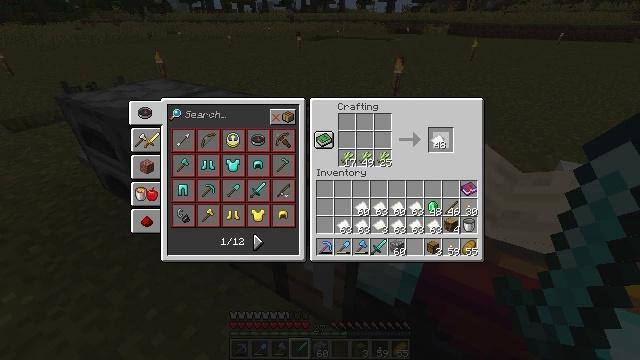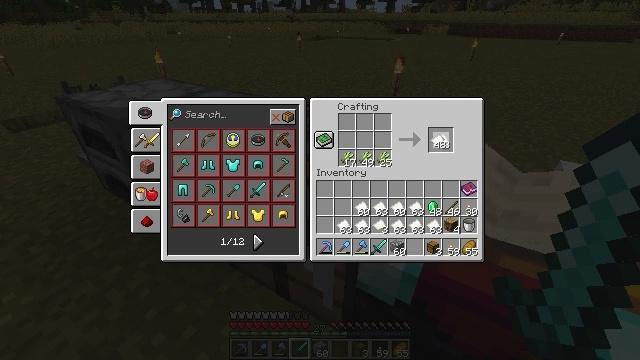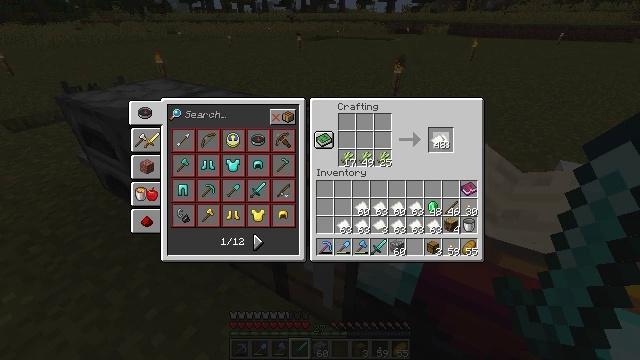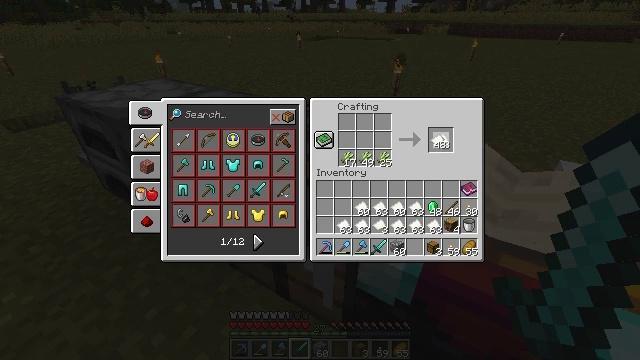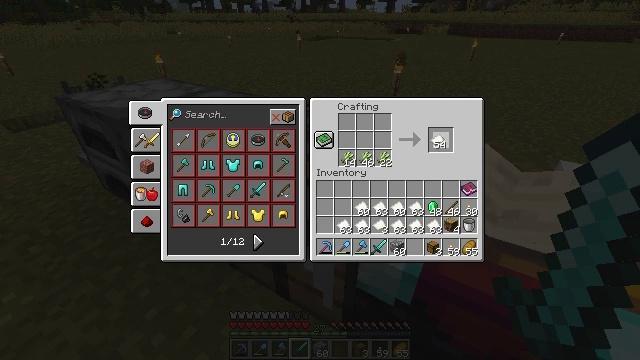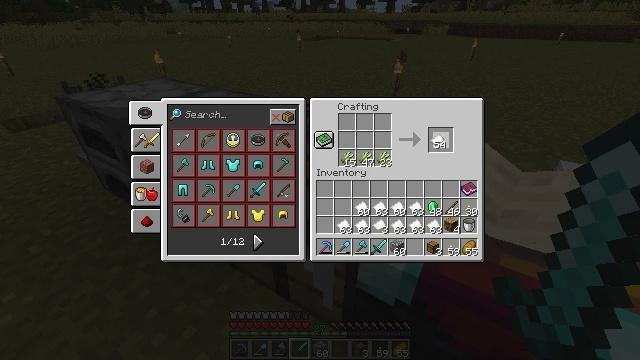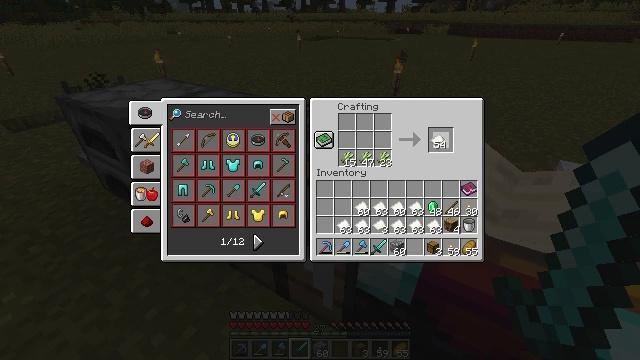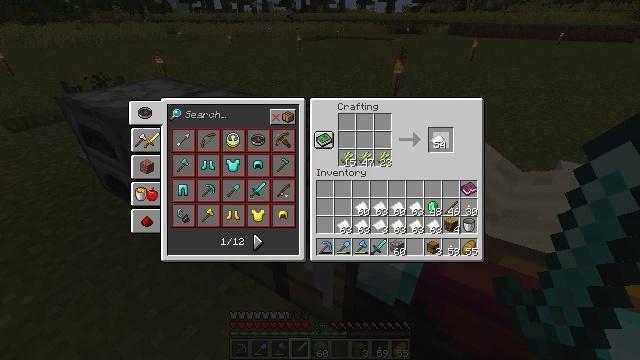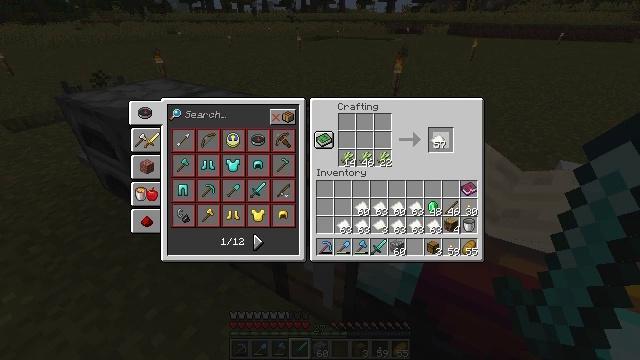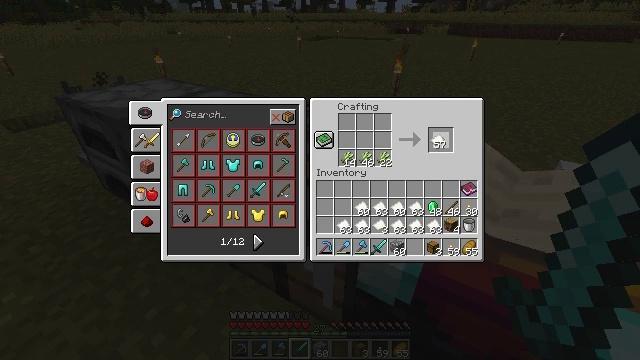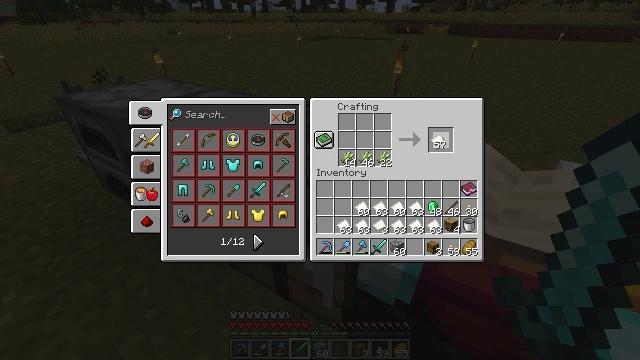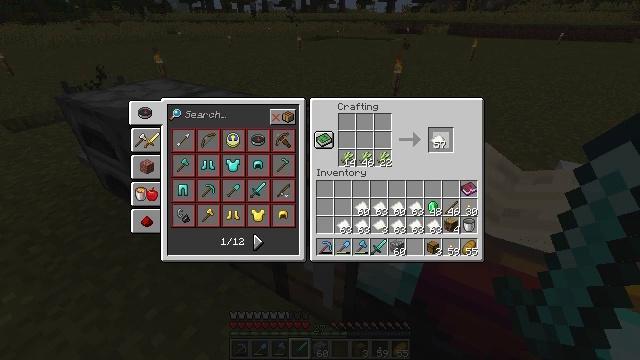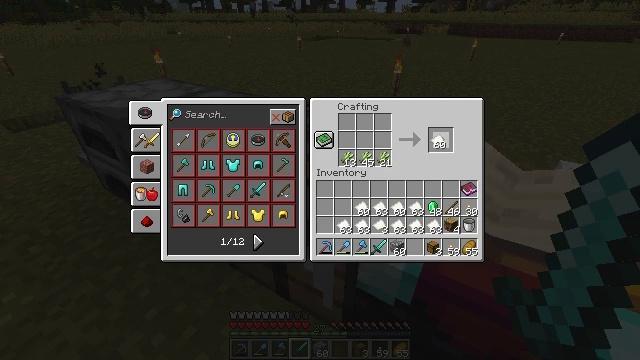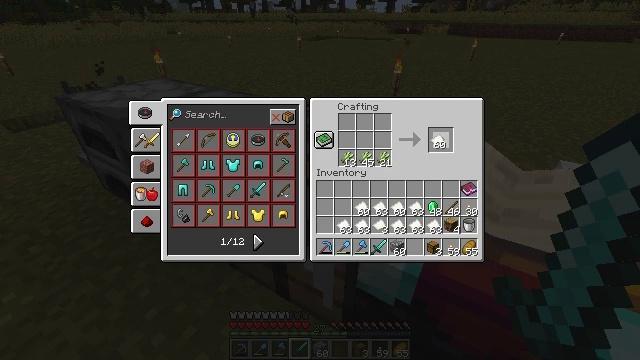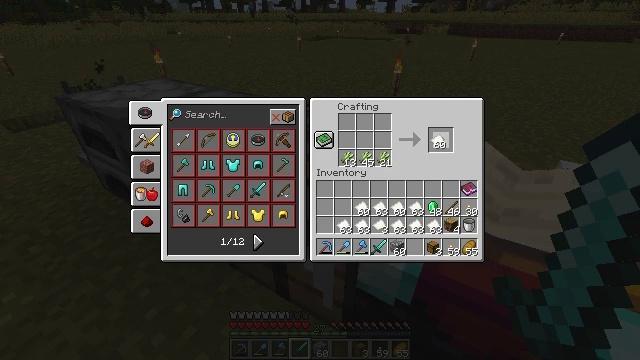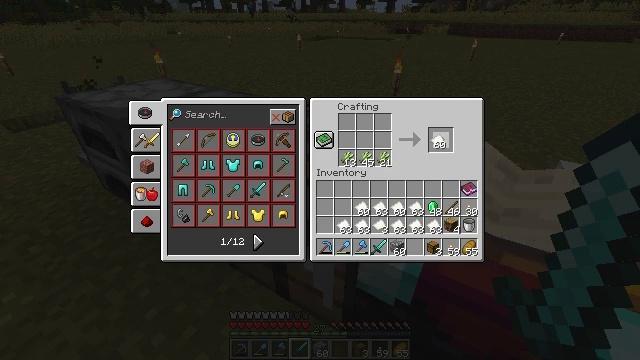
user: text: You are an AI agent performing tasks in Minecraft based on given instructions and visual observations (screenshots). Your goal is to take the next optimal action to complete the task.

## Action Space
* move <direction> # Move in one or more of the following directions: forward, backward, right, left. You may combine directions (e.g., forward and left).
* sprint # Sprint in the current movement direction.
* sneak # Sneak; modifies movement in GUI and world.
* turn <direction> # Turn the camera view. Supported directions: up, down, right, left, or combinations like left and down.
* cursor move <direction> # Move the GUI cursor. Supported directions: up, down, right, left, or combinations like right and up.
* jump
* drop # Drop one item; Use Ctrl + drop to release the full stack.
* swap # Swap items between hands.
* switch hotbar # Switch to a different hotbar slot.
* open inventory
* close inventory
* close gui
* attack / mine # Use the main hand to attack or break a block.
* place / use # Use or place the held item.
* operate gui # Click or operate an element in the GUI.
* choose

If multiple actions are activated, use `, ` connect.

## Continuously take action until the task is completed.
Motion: motion action
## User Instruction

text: In the crafting table, craft some paper.
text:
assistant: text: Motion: operate gui
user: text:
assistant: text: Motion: operate gui
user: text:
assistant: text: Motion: operate gui
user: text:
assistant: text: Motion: no_op
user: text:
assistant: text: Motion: operate gui
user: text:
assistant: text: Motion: operate gui
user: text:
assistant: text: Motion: operate gui
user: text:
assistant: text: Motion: no_op
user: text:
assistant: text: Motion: operate gui
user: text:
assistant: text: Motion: operate gui
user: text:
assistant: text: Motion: operate gui
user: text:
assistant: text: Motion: no_op
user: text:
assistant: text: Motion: operate gui
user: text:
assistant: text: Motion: operate gui
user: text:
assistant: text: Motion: operate gui
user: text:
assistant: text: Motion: no_op
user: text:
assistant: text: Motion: operate gui
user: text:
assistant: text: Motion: operate gui
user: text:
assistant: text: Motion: operate gui
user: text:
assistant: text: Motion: no_op
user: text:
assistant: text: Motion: operate gui
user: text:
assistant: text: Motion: operate gui
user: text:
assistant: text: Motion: operate gui
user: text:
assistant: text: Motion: operate gui
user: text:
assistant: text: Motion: operate gui
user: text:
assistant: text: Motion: operate gui
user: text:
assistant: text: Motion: cursor move left and down
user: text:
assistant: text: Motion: cursor move left and down
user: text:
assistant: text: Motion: no_op
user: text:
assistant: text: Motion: no_op